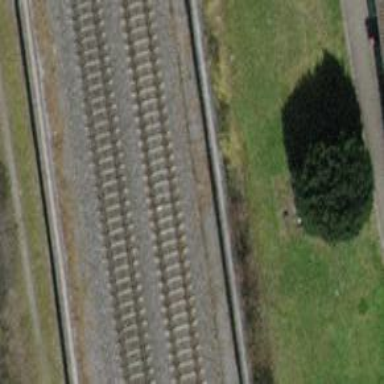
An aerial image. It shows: Single railway track with electrification through contact line.